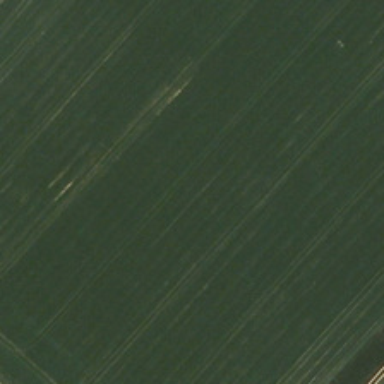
It is a large piece of meadow .